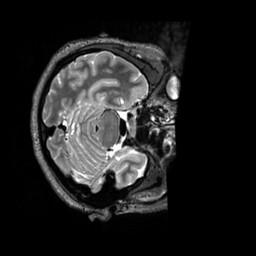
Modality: T2w
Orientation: axial
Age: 28
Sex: female
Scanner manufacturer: siemens
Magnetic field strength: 3 T
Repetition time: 3.2 s
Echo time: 0.728 s